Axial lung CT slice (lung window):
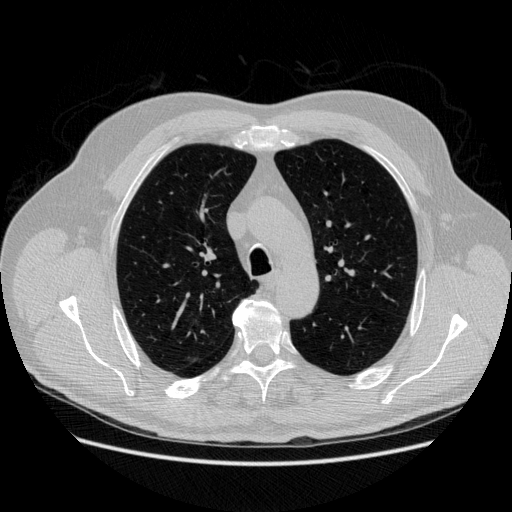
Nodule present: no